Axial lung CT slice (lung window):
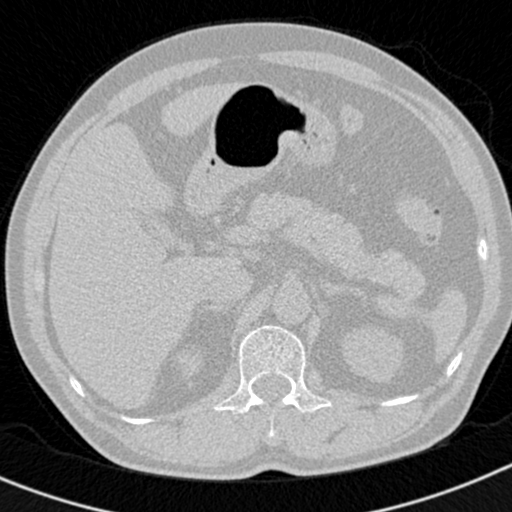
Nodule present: no